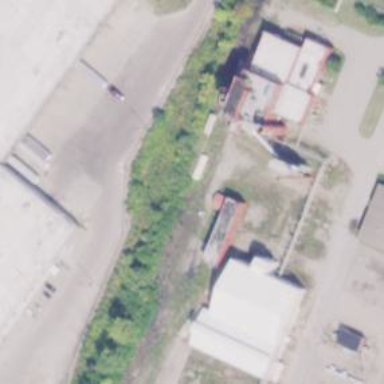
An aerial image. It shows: Abandoned railway.